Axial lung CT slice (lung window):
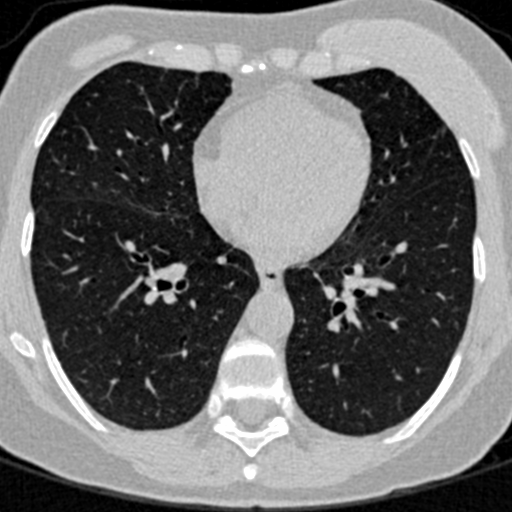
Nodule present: no